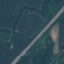
Land use / land cover class: Highway